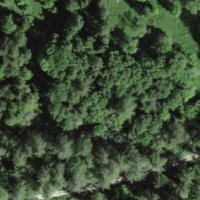
EUNIS habitat code: 43
Species observed at this site:
Polygonia c-album